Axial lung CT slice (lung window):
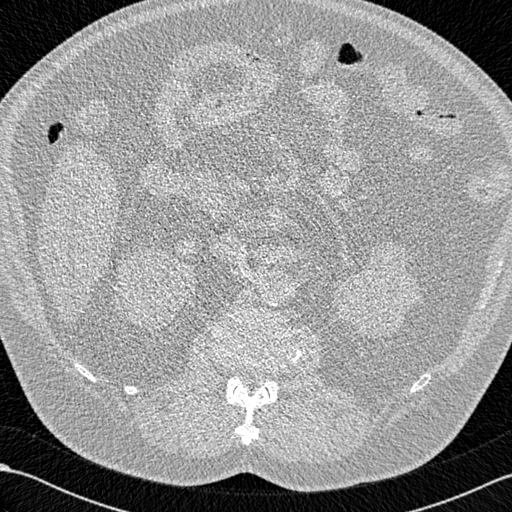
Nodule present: no